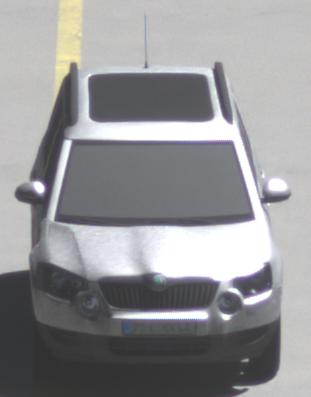
Make: Skoda
Model: Yeti 1.2 TSI
Detailed model: Yeti
Model produced from: 2009/11
Model produced until: 2011/10
Doors: 5
Color: white
Road condition: wet road
Daytime: midday
Contrast: high contrast